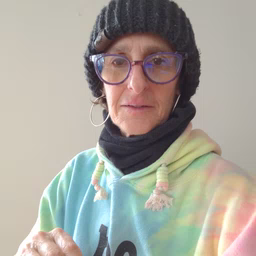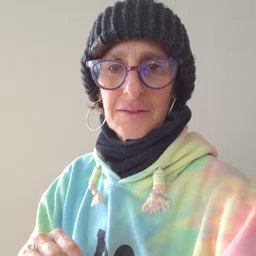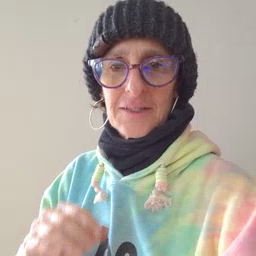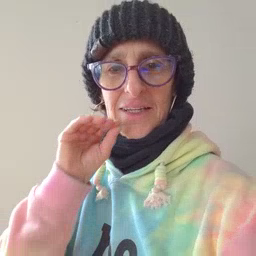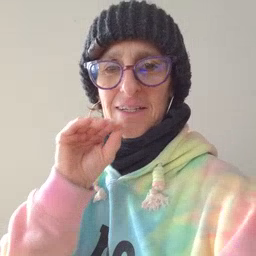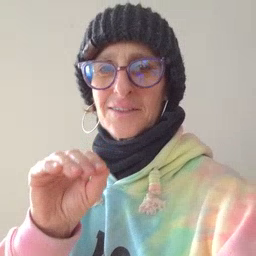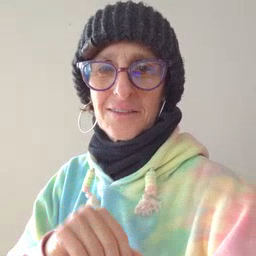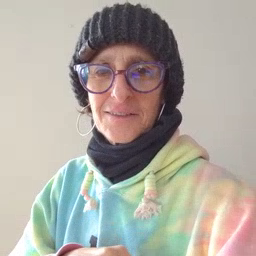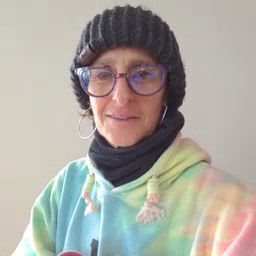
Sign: kiss